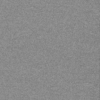
Label: dusty